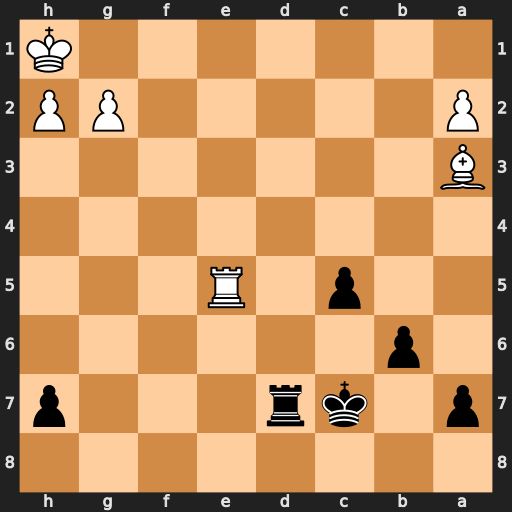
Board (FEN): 8/p1kr3p/1p6/2p1R3/8/B7/P5PP/7K
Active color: b
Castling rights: -
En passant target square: -
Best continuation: Rd1+ Re1 Rxe1#